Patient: sex M, age 64
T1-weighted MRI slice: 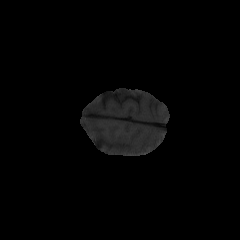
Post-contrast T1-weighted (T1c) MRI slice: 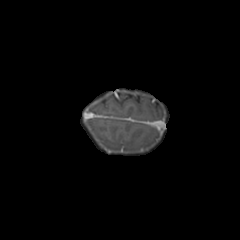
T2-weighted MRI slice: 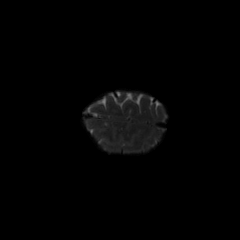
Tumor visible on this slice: no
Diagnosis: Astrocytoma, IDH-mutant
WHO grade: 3